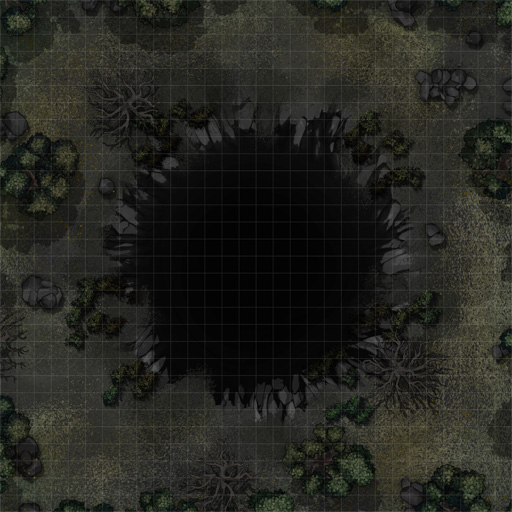
A D&D Grid Map dark massive black pit (Forest Sinkhole Map)